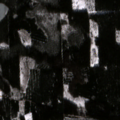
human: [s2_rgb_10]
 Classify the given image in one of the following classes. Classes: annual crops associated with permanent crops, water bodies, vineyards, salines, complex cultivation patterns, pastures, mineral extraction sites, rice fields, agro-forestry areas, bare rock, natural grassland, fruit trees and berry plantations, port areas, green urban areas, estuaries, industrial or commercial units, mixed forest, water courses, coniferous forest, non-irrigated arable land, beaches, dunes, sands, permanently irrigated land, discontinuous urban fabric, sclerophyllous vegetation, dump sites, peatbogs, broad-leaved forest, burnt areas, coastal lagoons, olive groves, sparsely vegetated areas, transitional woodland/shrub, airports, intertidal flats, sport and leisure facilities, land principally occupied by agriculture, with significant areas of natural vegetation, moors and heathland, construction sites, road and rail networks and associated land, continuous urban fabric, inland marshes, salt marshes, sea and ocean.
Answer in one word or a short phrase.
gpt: broad-leaved forest, coniferous forest, mixed forest, transitional woodland/shrub